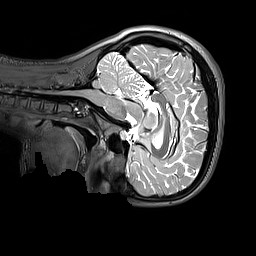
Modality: T2w
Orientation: sagittal
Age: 11
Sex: female
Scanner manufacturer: siemens
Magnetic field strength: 3 T
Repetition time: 3.2 s
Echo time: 0.408 s